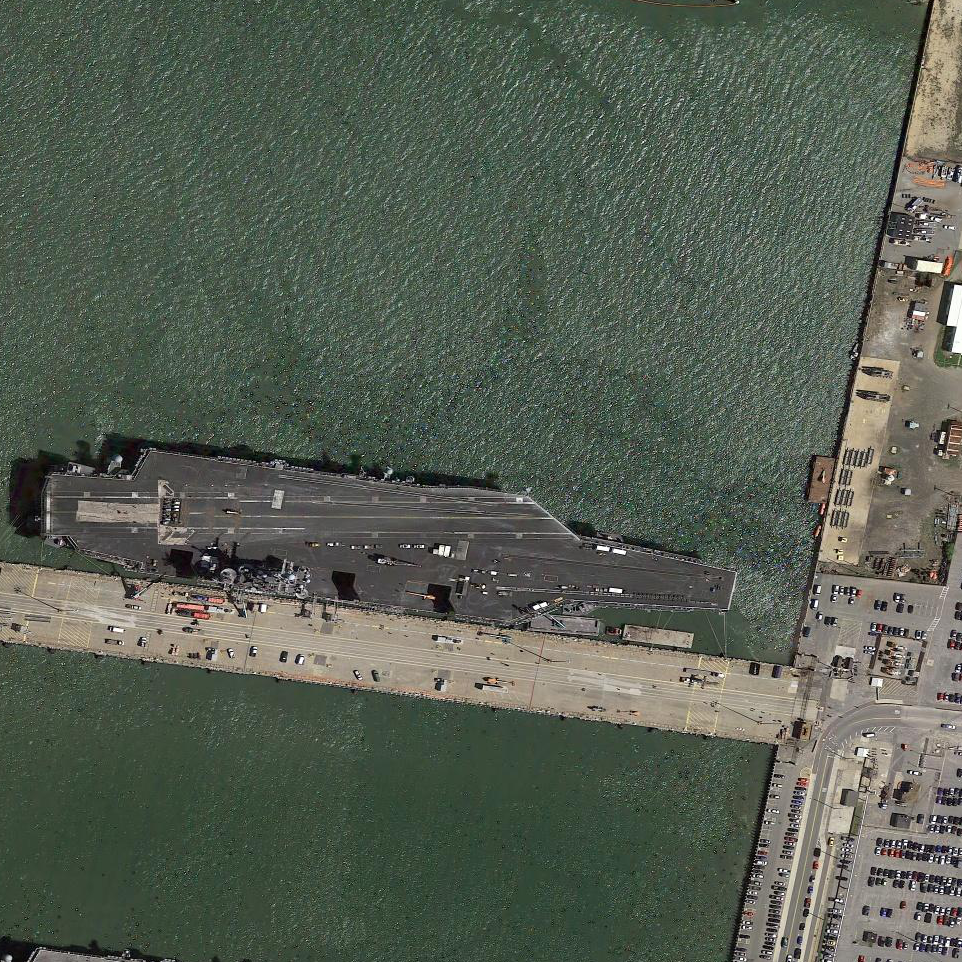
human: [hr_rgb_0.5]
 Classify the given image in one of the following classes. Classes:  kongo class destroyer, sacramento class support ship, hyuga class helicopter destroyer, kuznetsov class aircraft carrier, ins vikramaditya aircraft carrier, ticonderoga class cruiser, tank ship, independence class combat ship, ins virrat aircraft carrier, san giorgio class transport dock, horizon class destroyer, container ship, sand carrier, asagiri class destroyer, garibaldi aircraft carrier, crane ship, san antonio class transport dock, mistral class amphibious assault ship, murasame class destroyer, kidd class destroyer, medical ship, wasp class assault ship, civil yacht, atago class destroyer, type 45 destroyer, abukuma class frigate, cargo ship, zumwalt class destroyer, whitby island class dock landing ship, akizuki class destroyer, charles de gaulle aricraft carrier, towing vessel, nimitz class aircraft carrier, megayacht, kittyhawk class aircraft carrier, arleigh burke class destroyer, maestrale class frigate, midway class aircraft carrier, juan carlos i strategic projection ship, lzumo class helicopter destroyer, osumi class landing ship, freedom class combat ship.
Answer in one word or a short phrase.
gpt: Nimitz class aircraft carrier